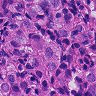
Metastatic tissue present: yes